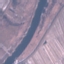
Land use / land cover: River